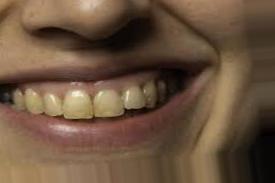
Condition: Tooth Discoloration